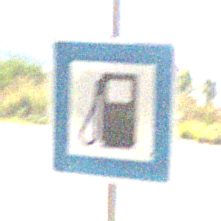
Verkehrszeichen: Tankstelle
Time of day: MorningAfternoon
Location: Outdoor (RoadRail)
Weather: PartlyCloudy
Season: NotSpecified
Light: Natural